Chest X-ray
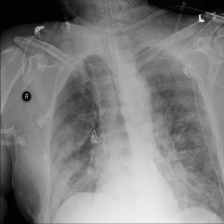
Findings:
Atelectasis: negative
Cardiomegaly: negative
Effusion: negative
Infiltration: negative
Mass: negative
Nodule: negative
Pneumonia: negative
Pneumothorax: negative
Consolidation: negative
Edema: negative
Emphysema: negative
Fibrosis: negative
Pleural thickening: negative
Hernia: negative